Field crop: maize
Growth stage: 1
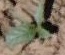
Species: datura